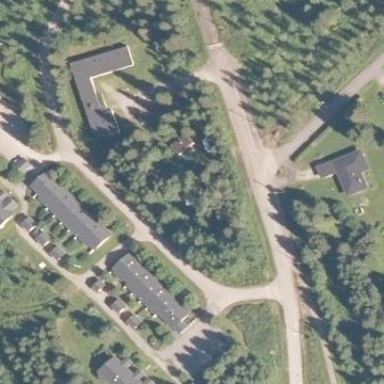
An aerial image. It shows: Rural residential area.